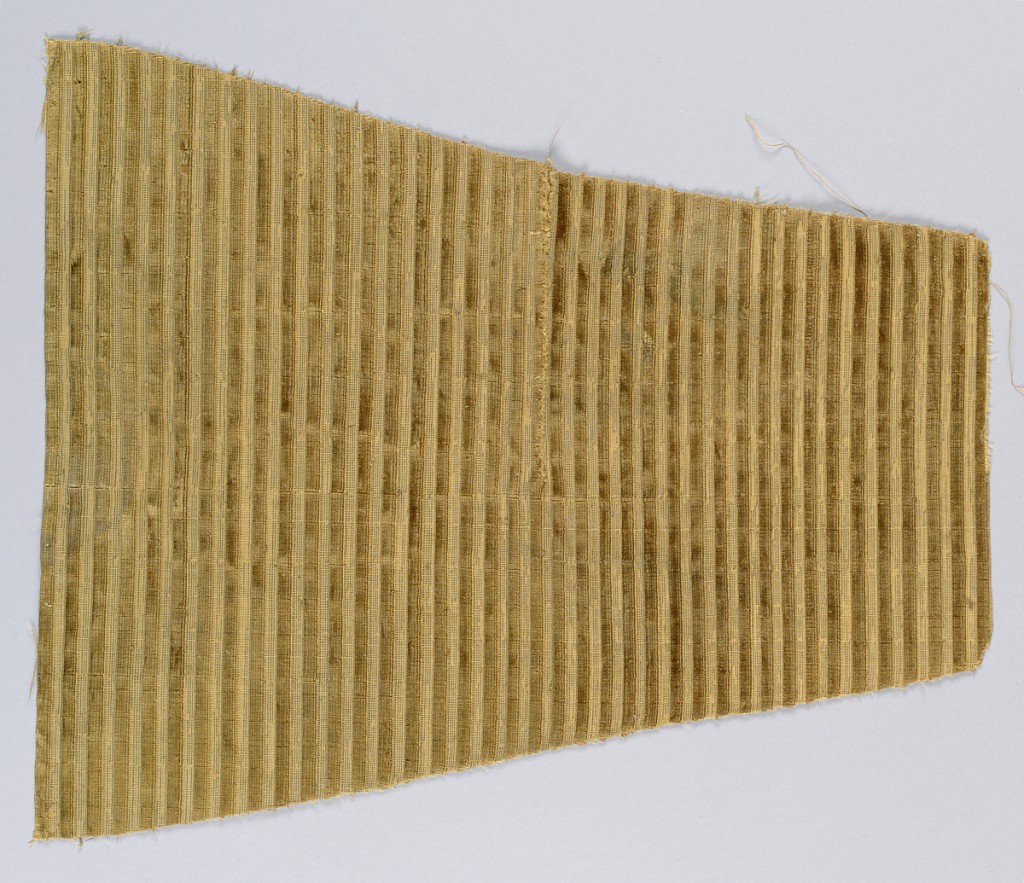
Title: Fragment
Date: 16th–17th century
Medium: silk Technique: woven velvet
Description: Striped silk velvet in tan cut and uncut pile.